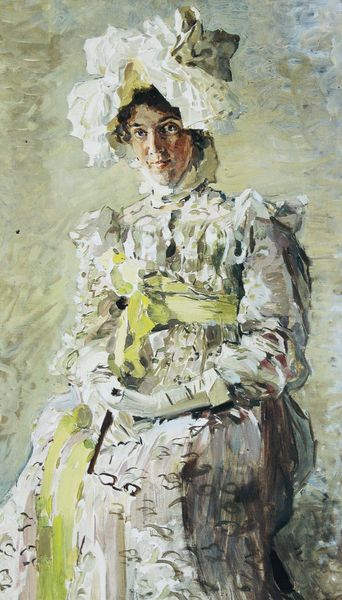
Titel: Bildnis der Ehefrau des Künstlers Nadeshda Iwanowna Zabela
Künstler: Michail Wrubel
Standort: Moskau
Institution: Tretjakow-Galerie
Schlagwörter: blau, weiß, gelb, grün, impressionismus, sitzen, braun, frau, grau, handschuh, handschuhe, hell, hintergrund, hut, kleid, licht, mund, nase, profil, schwarz, ölbild, blick, dame, gürtel, schirm, sonnenschirm, fächer, haube, muster, schleife, jung, augen, band, gesicht, kragen, spitze, ärmel, bildnis, halskrause, hände, portrait, porträt, öl, pastos, sonne, haare, sitzend, stehend, rosa, schultern, seide, garten, schärpe, kopfbedeckung, lächeln, sommer, wangen, kette, impressionistisch, halstuch, sitzt, muse, pastellfarben, edel, rüschen, verträumt, augenbraue, ring, geschlossen, bedeckt, brille, künstlerin, flecken, dunkle haare, opernglas, lindgrün, mint, scheife, röte, monokel, unschuld, lünette, sitzung, mintgrün, weisses kleid, hochgeschlossen, starrheit, dunkle augen, hintergrundlos, longjong, porträtsitzung, schndschuhe, scvhleife, zugekleidet, rüschenkleid, heller hintergrund, blick nach vorne, weisser hut, gelber gürtel, blich nach vorne, rüschekleid